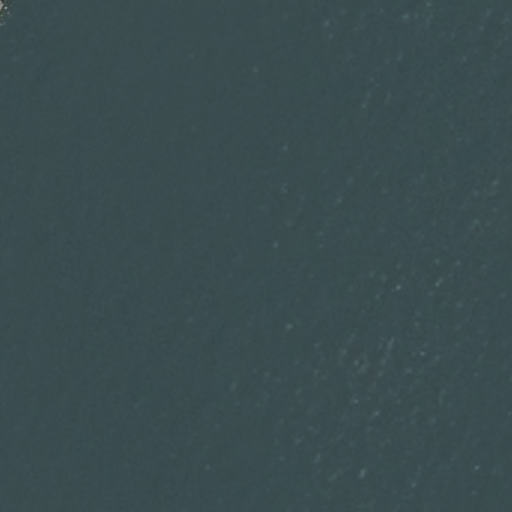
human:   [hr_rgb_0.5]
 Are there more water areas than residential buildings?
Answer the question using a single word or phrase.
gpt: yes

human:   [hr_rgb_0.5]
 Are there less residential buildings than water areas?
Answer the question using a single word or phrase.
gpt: yes

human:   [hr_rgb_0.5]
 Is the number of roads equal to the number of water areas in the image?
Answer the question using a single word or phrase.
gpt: no

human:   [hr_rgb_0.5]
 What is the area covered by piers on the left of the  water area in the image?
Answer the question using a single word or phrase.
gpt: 0m2

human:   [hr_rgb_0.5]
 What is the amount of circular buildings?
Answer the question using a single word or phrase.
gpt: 0

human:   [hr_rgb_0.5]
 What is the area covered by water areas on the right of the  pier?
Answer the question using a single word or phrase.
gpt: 0m2

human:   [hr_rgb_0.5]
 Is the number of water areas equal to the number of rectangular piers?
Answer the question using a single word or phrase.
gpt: yes

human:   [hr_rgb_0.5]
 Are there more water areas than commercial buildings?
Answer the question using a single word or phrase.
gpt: yes

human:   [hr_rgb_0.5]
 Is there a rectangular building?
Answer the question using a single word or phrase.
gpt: no

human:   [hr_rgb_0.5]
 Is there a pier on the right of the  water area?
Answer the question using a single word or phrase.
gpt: no

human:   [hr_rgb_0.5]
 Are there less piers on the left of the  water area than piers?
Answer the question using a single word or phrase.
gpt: no

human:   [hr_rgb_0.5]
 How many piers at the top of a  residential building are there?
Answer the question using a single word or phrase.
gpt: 0

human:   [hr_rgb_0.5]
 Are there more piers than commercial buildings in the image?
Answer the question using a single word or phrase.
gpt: yes

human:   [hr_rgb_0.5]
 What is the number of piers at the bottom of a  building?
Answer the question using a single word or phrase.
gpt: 0

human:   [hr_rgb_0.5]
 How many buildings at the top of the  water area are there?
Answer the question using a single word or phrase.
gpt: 0

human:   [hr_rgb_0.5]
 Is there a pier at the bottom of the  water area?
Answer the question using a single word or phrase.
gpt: no

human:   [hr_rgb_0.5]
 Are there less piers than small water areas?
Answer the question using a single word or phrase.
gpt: no

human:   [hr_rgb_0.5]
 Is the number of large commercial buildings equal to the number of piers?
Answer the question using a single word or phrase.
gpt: no

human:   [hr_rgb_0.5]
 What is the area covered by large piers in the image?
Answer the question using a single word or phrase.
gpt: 0m2

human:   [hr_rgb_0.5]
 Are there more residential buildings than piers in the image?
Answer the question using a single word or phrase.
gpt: no

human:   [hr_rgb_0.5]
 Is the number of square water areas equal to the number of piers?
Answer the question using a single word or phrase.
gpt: no

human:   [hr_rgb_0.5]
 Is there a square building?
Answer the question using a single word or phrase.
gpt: no

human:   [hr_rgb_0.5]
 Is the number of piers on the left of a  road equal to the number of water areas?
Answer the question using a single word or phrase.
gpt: no

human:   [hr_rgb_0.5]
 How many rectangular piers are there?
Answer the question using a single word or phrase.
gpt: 1

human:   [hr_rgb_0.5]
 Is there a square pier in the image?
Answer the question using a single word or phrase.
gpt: no

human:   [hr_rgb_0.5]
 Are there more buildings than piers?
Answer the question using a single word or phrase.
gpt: no

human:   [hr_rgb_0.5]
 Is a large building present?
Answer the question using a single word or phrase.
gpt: no

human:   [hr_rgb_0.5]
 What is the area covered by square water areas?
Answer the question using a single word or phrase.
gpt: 0m2

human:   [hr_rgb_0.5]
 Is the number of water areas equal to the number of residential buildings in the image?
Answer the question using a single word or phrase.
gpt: no

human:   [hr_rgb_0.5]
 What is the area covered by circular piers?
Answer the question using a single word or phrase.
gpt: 0m2

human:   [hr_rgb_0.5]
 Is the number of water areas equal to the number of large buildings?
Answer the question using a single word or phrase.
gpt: no

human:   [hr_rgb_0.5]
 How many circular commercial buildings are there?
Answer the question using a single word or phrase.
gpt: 0

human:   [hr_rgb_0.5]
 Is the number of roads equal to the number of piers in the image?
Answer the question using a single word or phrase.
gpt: no

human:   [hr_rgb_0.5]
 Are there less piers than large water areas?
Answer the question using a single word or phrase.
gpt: no

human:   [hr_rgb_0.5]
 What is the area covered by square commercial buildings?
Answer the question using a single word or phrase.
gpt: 0m2

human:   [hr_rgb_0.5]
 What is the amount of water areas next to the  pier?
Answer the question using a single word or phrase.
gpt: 1